Question: What is the reading of this measurement?
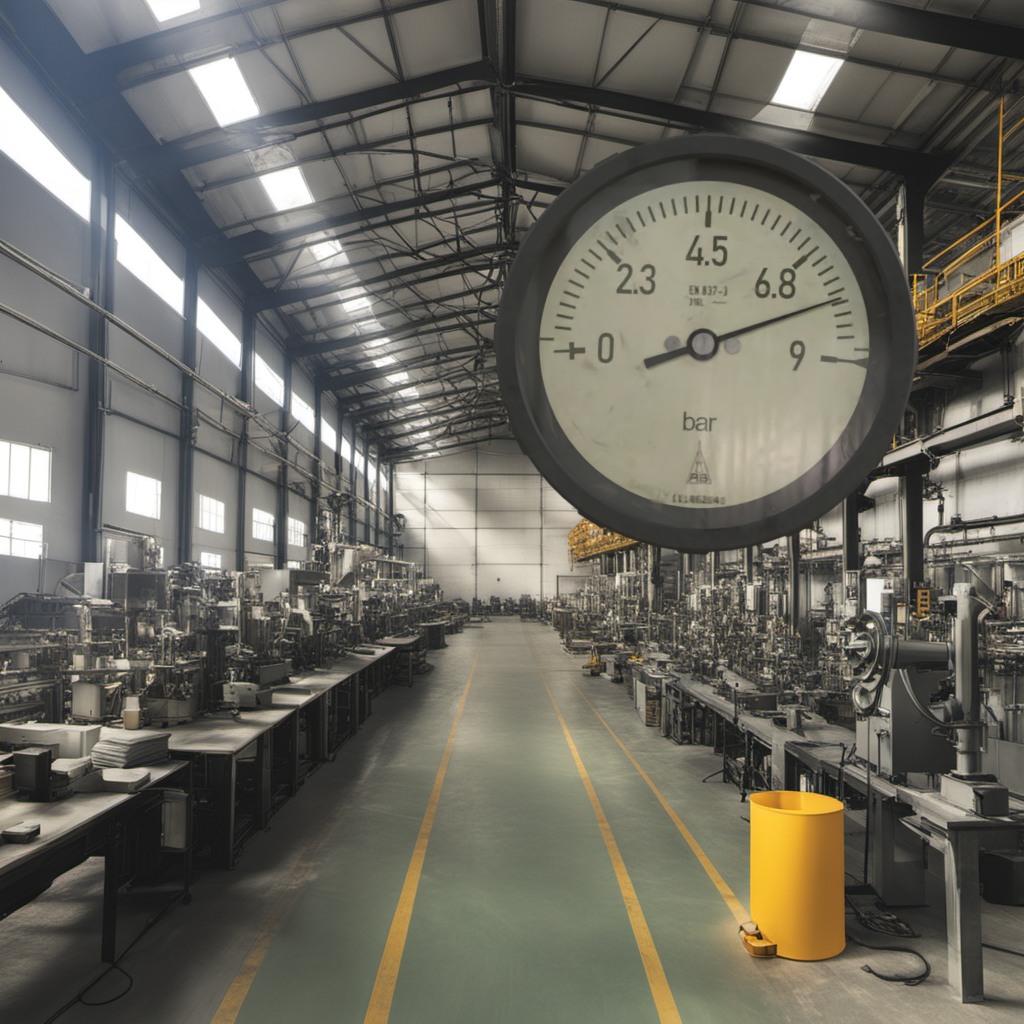
Answer: The result is 7.69
Question: What is the range of the measurement shown in the image?
Answer: The range is from 0 to 9
Question: What is the minimum and maximum value of this measurement?
Answer: The minimum value is 0 and the maximum value is 9